Question: I have a huge problem trying to configure a managed subscription (Data-Driven). I cant find out how to put multivalue from a Personalized List on Sharepoint.
In my report query i have the following condition:
'''
and invent_dim.inventsiteid in (@p_Site)
'''
where '@p_site' is a list of "sitios" from where it has to search records.
On the normal report visualization it has a combobox to select as many sitios as the user wants

But on a managed susbcription i've tried with '''', ',', '""', 'multilines', 'multilines with ,', etc...
I can't find any related info on the web and i was hoping that you could help me. The only thing i figured i can do is to repeat the recipients but thats a lot of work for the user. And i can't define it on the subscription configuration because the sites varies from recipients to recipients.
Thanks in advance for your help! Have a great day!
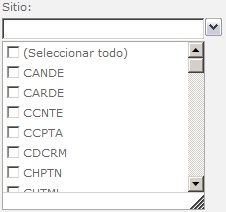
Answer: you can do it by defining the following in the parameter default values expression:
'=join(yourParameter.Value,",")'